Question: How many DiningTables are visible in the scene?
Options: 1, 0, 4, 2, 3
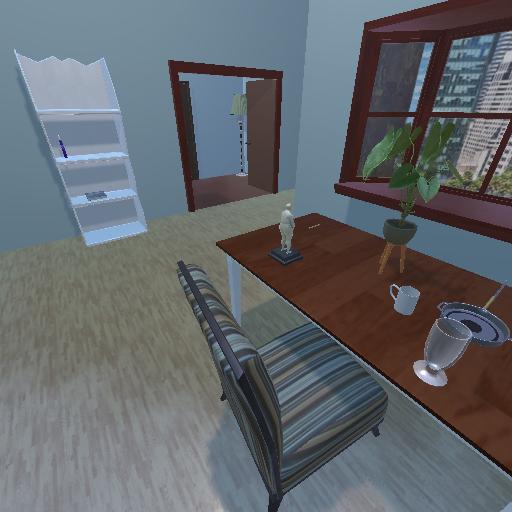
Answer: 1